Field crop: maize
Growth stage: 2
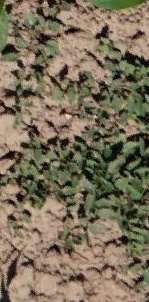
Species: convolvulus